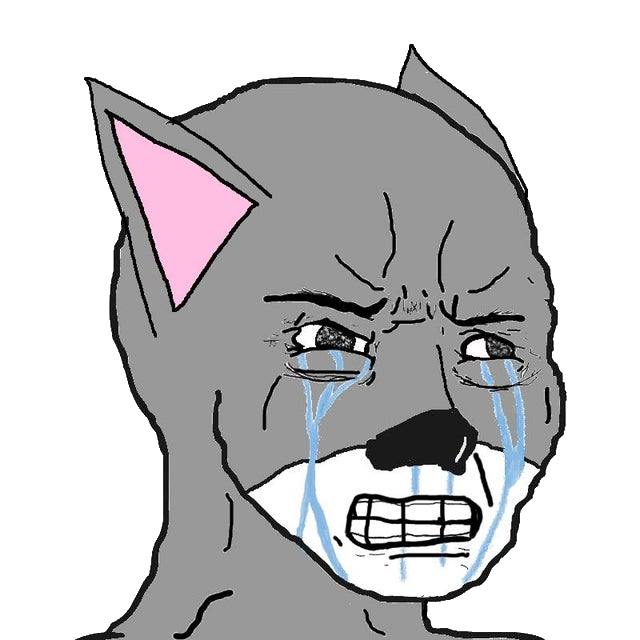
Label: 5_Animal